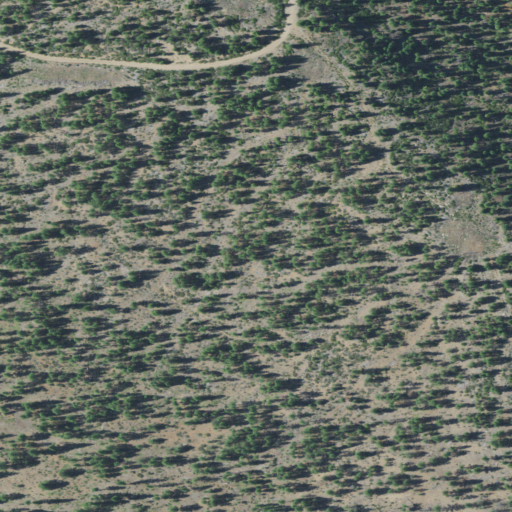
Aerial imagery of plain(s) in Oregon named Murray Field containing evergreen forest and shrub